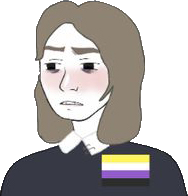
Label: 5_Twinkjak